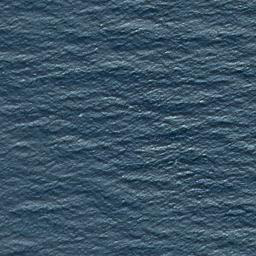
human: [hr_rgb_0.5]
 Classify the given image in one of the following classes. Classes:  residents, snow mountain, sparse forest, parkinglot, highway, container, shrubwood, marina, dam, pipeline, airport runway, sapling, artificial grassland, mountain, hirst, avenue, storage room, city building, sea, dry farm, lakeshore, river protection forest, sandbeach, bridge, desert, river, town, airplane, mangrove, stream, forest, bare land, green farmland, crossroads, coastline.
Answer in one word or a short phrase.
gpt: sea